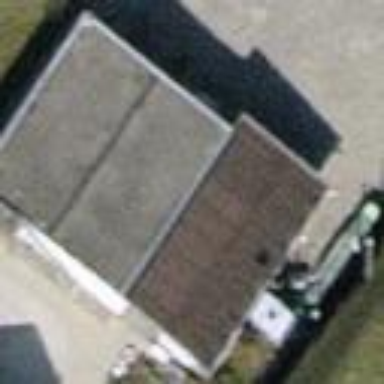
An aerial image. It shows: Garage.